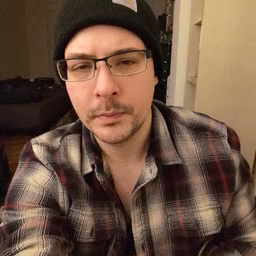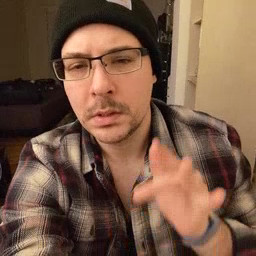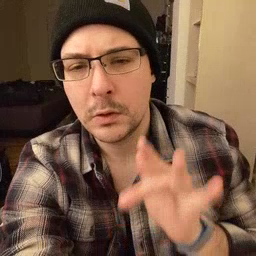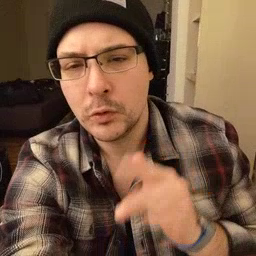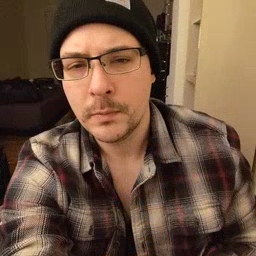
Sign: touch